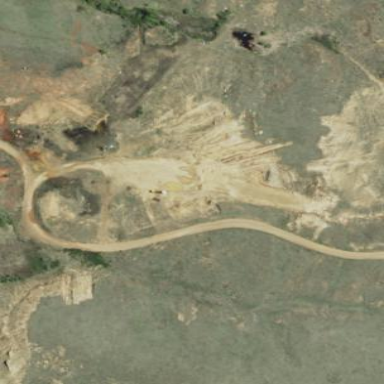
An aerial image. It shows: Gravel pit quarry.